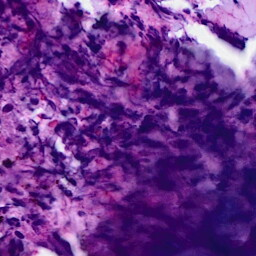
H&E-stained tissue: Breast